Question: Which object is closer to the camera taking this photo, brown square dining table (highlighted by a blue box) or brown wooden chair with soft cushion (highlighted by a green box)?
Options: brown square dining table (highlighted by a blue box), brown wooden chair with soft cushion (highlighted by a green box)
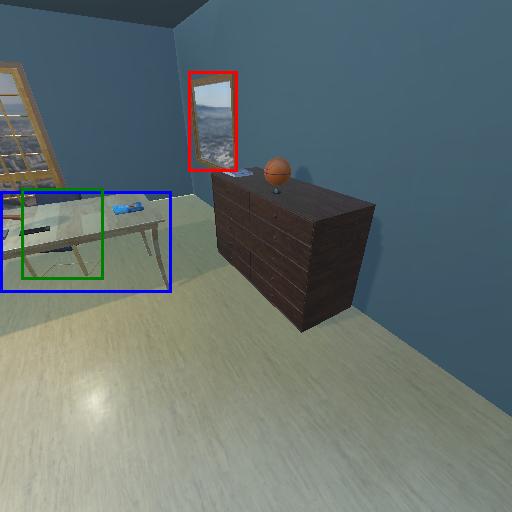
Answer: brown square dining table (highlighted by a blue box)